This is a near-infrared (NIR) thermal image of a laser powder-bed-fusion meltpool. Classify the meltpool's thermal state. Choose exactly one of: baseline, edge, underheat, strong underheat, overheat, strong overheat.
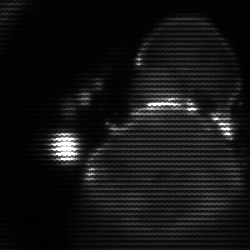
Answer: edge